Interaction volume radius: 10 \u00c5
Interaction volume height: 10 \u00c5
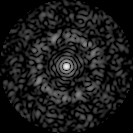
Disorder parameter: 0.8402